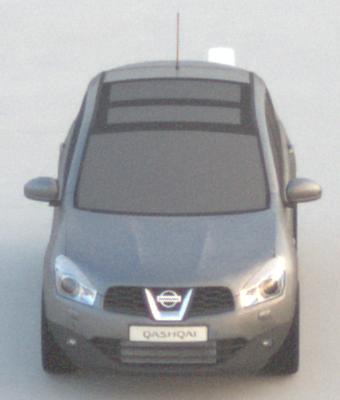
Make: Nissan
Model: Qashqai 1.6
Detailed model: Qashqai (J10)
Model produced from: 2010/03
Model produced until: 2010/08
Doors: 5
Color: gray
Road condition: dry road
Daytime: sunrise or sunset
Contrast: medium contrast